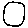
Label: circle